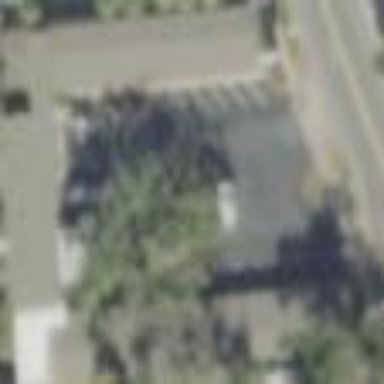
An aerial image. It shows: Motel that caters to tourists.